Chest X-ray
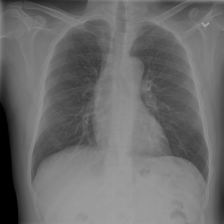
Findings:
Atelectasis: negative
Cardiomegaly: negative
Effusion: negative
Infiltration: negative
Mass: negative
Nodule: negative
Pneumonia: negative
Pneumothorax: negative
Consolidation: positive
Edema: negative
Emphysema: negative
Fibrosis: negative
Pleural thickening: negative
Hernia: negative